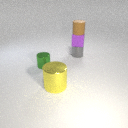
small purple rubber cube below small brown rubber cylinder